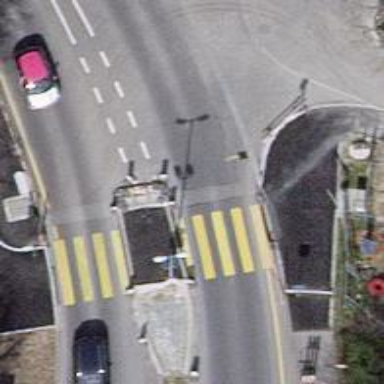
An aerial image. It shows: Marked crossing with zebra markings on the road.